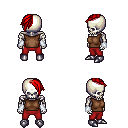
a pixel art fantasy rpg character, male body template, skeleton, brown sleeveless shirt, red pants, red long mohawk hairstyle, white cloth bracers, metal boots, four views (front, back, left, right), 2x2 character sprite sheet, small pixel art, hard edges, no anti-aliasing